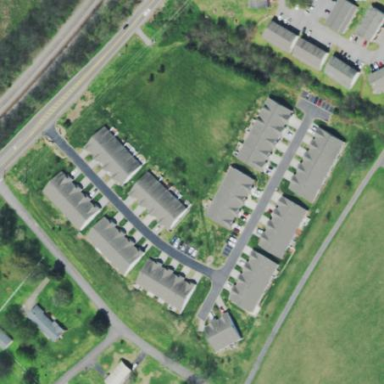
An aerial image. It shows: Residential area consisting of condominiums.